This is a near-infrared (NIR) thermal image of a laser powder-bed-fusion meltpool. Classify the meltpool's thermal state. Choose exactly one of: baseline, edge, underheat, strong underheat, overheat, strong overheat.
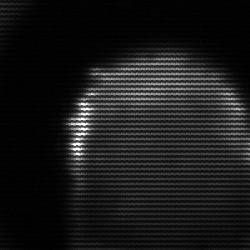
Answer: edge